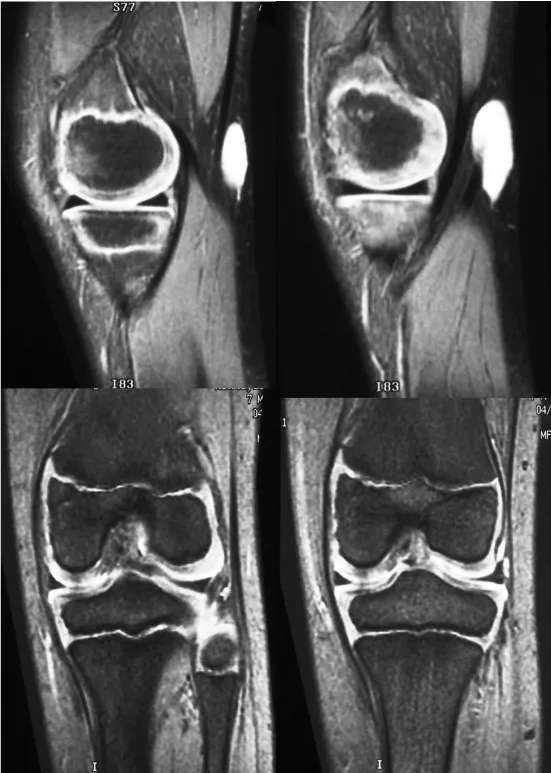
MRI at diagnosis (case one).
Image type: radiology (mri)